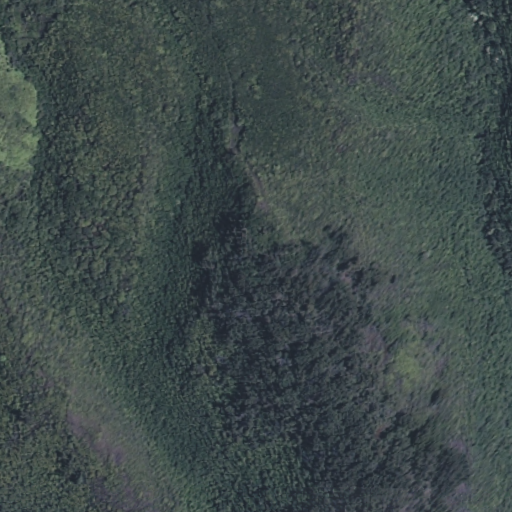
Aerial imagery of mountain in Hawaii named Haleone containing only unknown